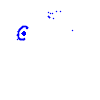
Particle: pion